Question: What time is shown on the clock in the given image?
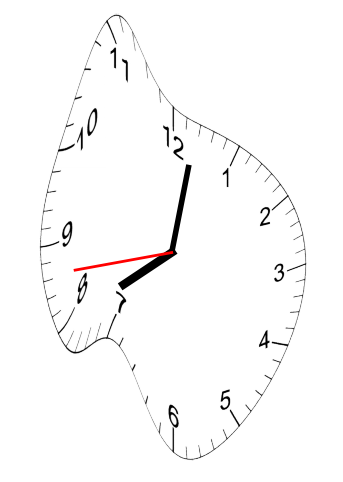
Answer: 08:01:43